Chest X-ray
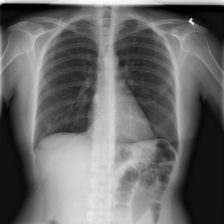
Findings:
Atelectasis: negative
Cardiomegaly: negative
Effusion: negative
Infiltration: positive
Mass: negative
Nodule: negative
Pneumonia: negative
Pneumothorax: negative
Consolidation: negative
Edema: negative
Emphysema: negative
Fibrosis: negative
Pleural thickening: negative
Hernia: negative